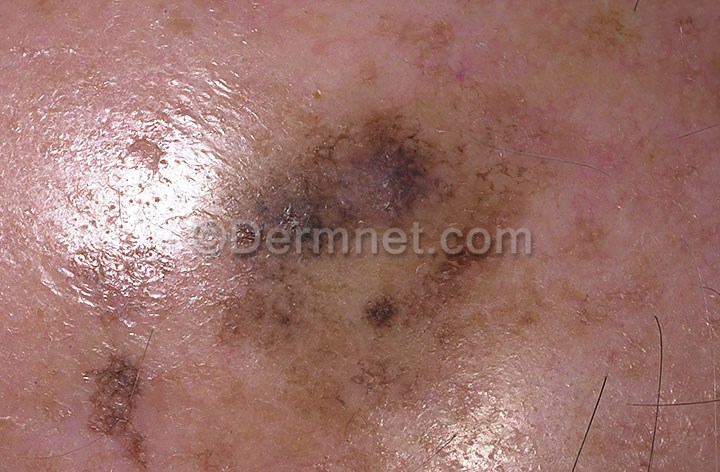
Disease: Melanoma Skin Cancer Nevi and Moles